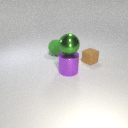
large green metal sphere above large purple metal cylinder